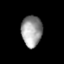
Tissue: lung
Cell type: Fibroblasts
Senescence score: 0.6258
Nuclear area (px): 631
Mean DAPI intensity: 154.555